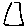
Label: triangle